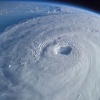
Label: cloud